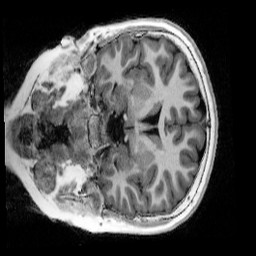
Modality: UNIT1_denoised
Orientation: coronal
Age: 9
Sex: female
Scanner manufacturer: siemens
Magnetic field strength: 3 T
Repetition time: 4 s
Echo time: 0.00303 s